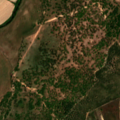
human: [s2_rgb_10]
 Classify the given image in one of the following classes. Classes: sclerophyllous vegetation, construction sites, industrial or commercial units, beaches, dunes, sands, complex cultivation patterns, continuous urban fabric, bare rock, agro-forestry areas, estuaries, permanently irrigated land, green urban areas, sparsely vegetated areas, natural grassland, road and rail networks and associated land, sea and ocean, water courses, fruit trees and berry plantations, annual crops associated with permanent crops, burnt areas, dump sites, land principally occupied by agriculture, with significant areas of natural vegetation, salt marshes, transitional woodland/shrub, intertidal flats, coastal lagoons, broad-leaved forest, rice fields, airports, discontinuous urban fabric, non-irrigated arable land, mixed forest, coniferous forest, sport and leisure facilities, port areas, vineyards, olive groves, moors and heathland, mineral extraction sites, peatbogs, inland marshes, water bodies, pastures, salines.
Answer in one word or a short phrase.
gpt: continuous urban fabric